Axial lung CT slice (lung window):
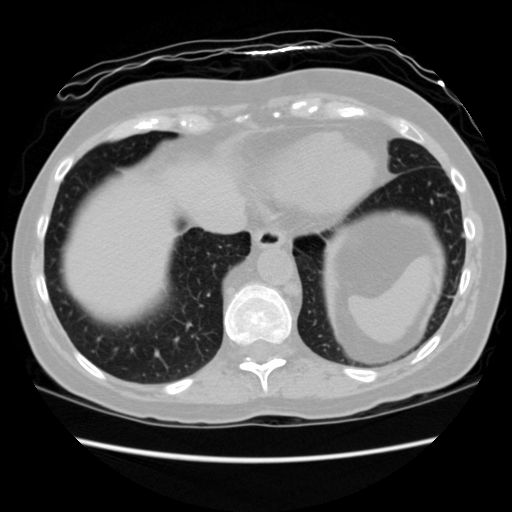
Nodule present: no